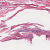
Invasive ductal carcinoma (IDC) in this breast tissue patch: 0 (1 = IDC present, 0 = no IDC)